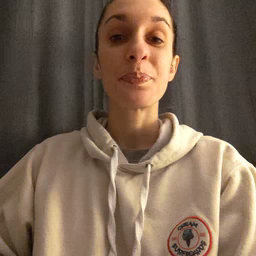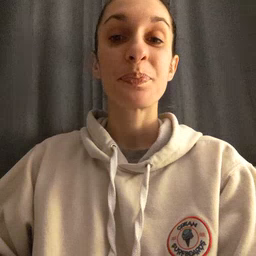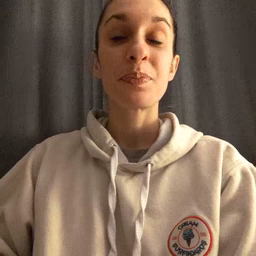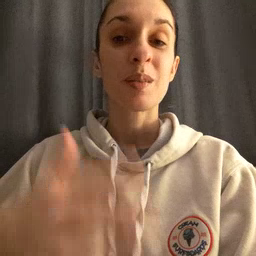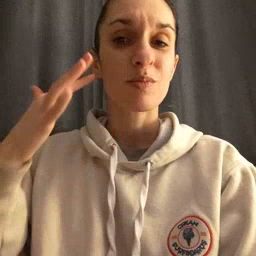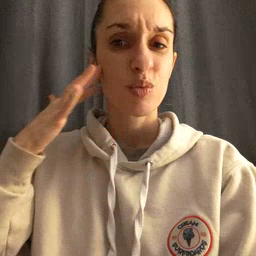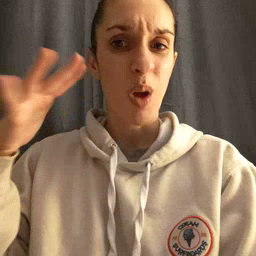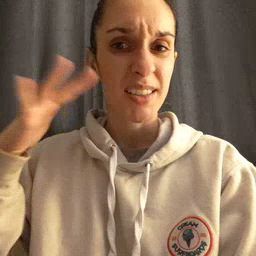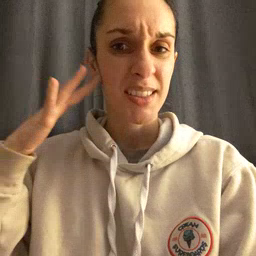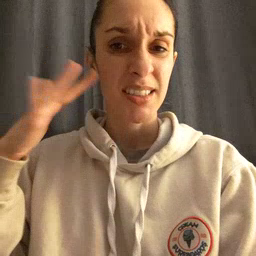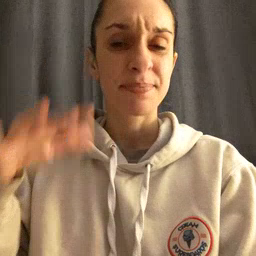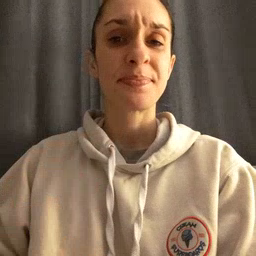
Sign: noisy